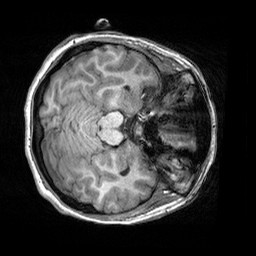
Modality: T1w
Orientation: axial
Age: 20
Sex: female
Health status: healthy
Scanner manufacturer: siemens
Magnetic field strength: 3 T
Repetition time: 2.3 s
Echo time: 0.00303 s